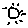
Label: sun